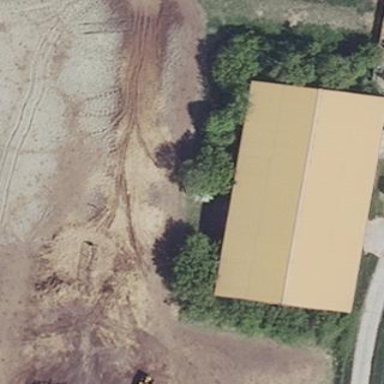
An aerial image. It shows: Farm auxiliary building.